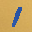
Label: 1